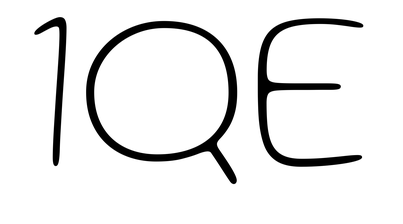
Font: Gluten_Thin